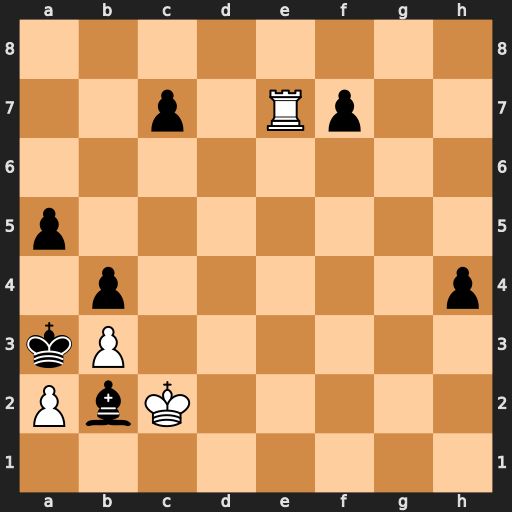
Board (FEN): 8/2p1Rp2/8/p7/1p5p/kP6/PbK5/8
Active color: w
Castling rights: -
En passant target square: -
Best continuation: Rxc7 Kxa2 Ra7 a4 Rxa4+